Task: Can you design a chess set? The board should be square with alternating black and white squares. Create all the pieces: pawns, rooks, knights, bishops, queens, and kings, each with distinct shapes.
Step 631:
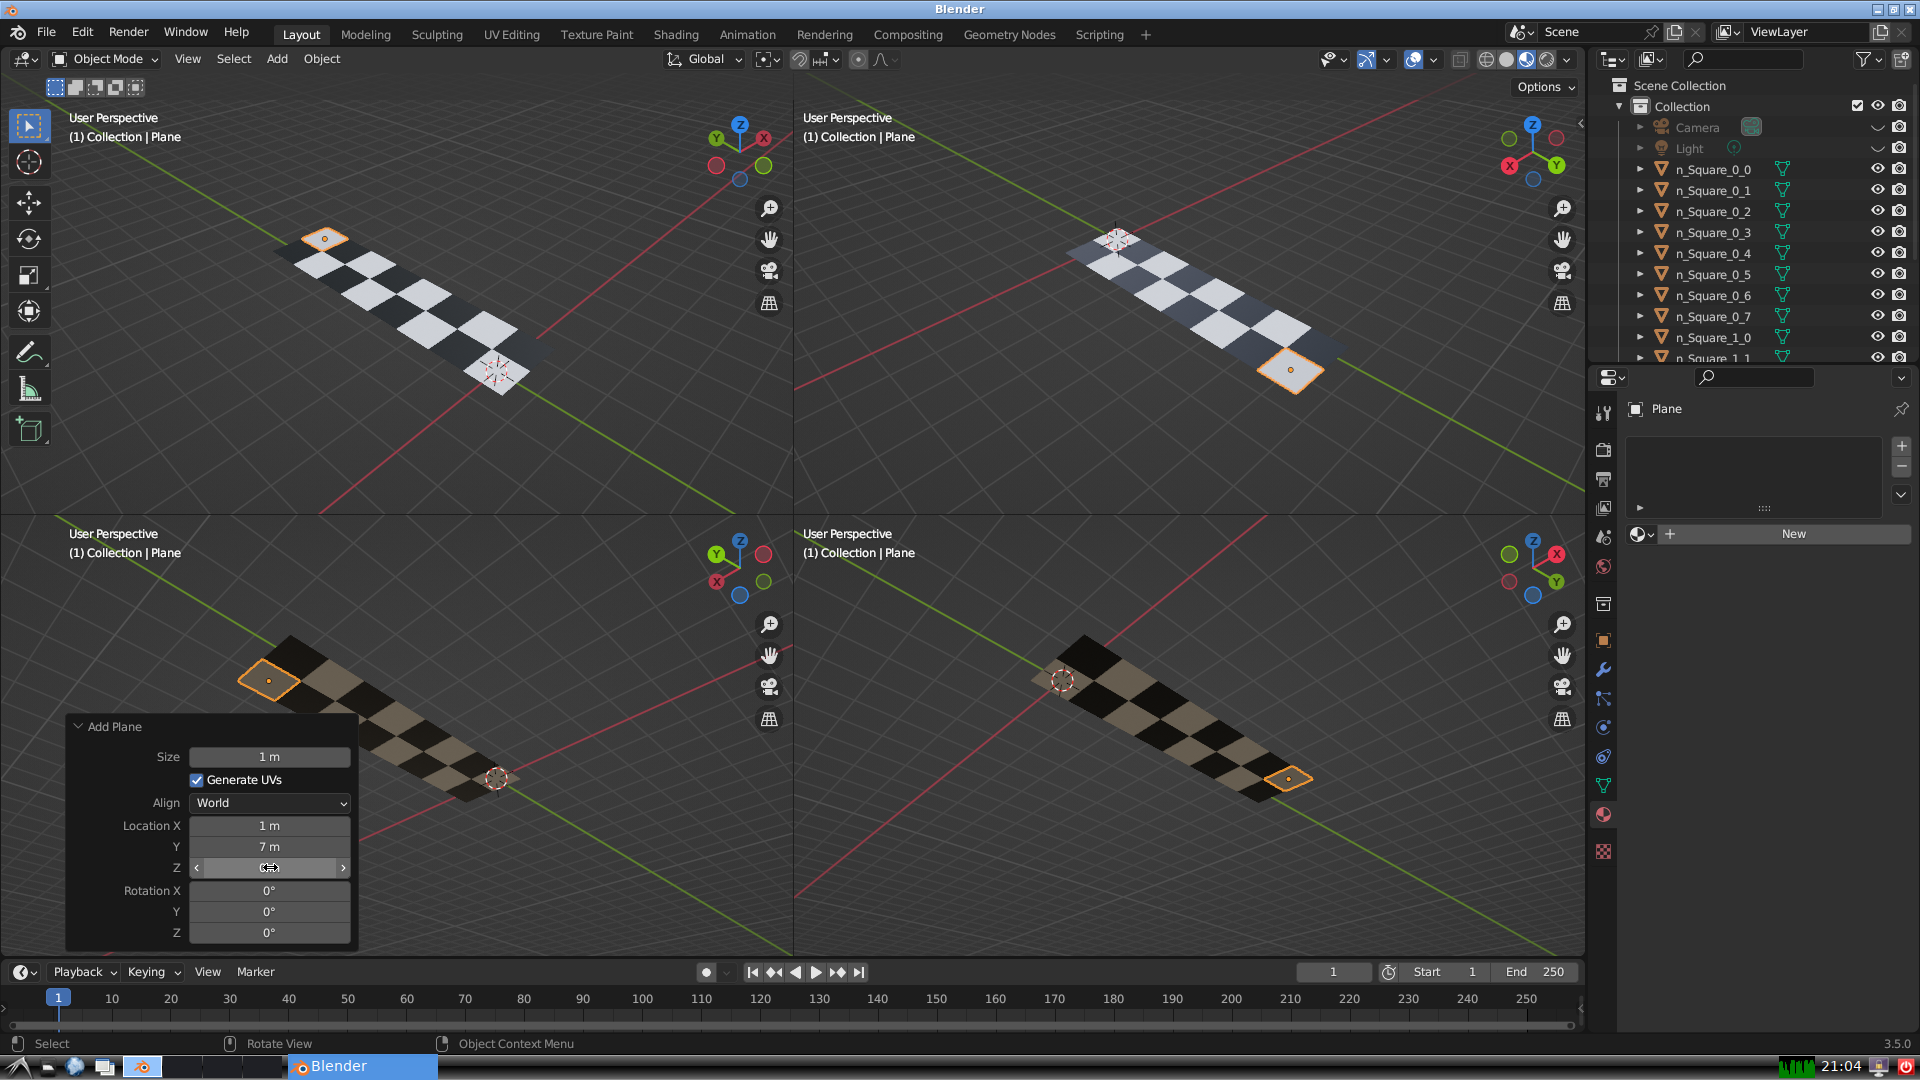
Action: {"mouse_move": [960, 540]}